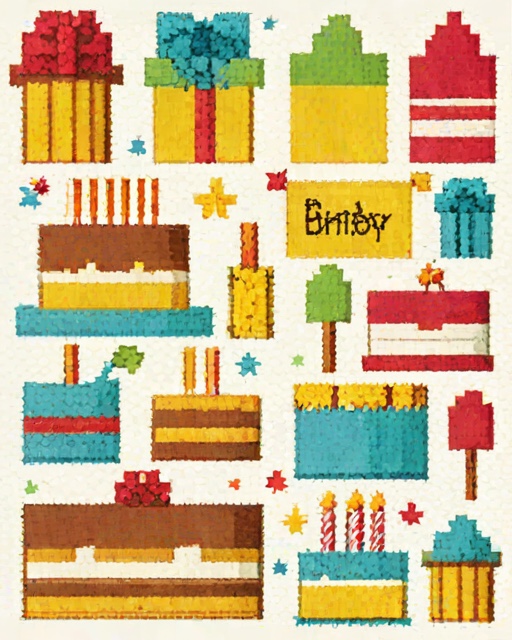
Category: Birthday